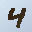
Label: 4